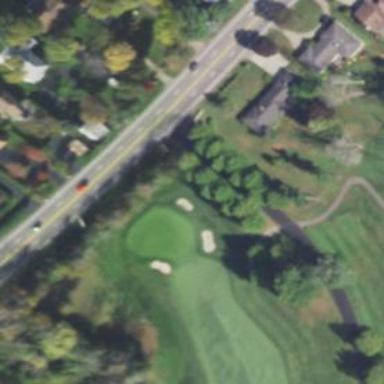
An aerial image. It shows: Path used for both walking and golf.